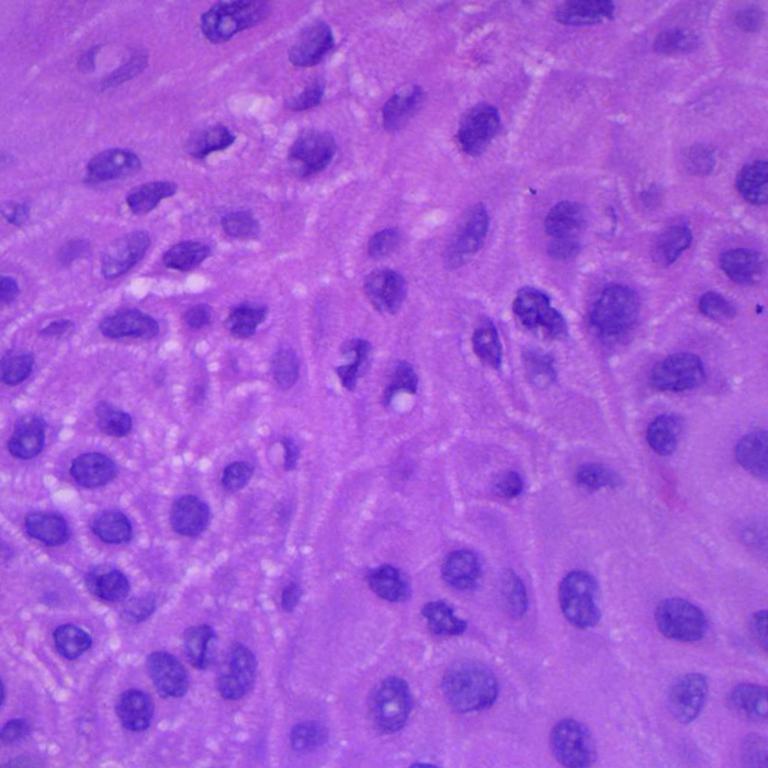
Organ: lung
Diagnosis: squamous carcinomas